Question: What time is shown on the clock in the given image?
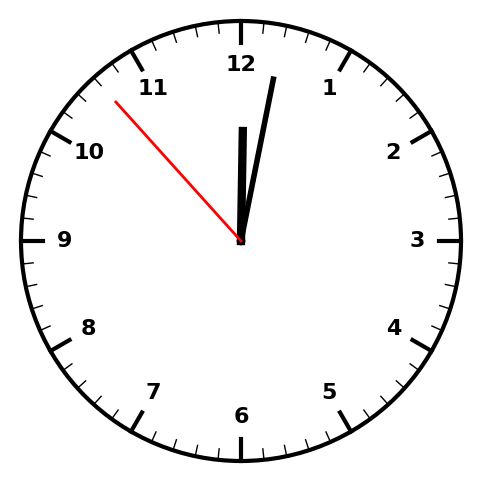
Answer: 12:01:53